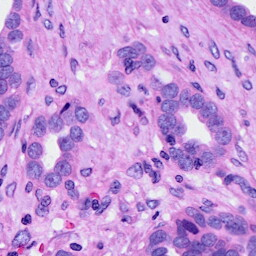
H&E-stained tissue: Ovarian